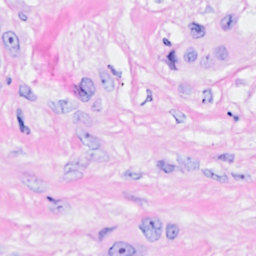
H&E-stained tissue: Breast